Question: Why isn't this working? Only the 'success' call for first response is working.
'''
for(i = 1; i <= 6; i++) {
$.ajax({
url : 'runTest.php',
type : 'post',
data : "testNumber="+i+"&url=" + testUrl,
dataType : 'json',
success : function(data) {
var row = $('<tr />');
$('<td />').text(data.testName).appendTo(row);
$('<td />').text(data.testSeverity).appendTo(row);
$('<td />').text(data.testResult).appendTo(row);
$('<td />').text(data.testResultDetail).appendTo(row);
$('<td />').text(data.testDescription).appendTo(row);
$('table#results tbody').append(row);
}
});
}
'''

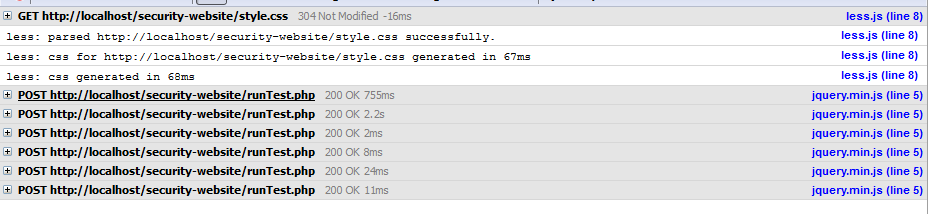
Answer: There may be a problem on the server side. You're triggering the same PHP script six times at once; perhaps the database (or whatever) is locking on the first request and the other five return errors which you aren't checking for. In that case, you need to include some kind of 'while...sleep' loop inside the PHP that waits until the database is available.
Here's what I did for a similar problem, when I was using a PHP script to retrive data from Google Maps and was running into request limits. But the idea is simple enough, and you should be able to modify it for your own needs:
'''
$params = http_build_query($_GET);
$url = "http://maps.googleapis.com/maps/api/directions/json?sensor=false&" . $params;
$json = file_get_contents($url);
$status = json_decode($json)->status;
// check for over_query_limit status
while ($status=="OVER_QUERY_LIMIT") {
sleep(0.2); // seconds
$json = file_get_contents($url);
$status = json_decode($json)->status;
}
'''